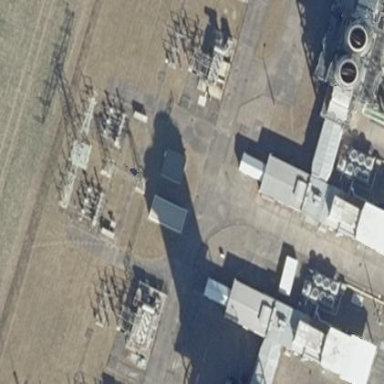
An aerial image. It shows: Generation substation.